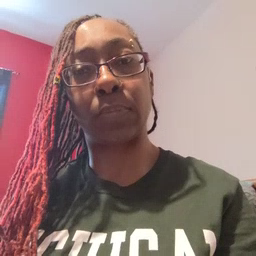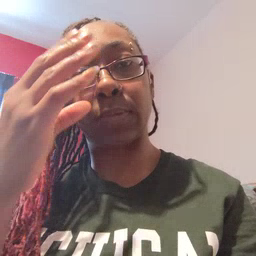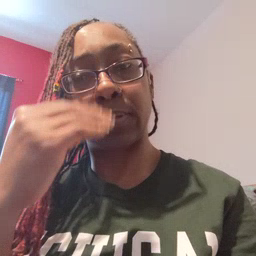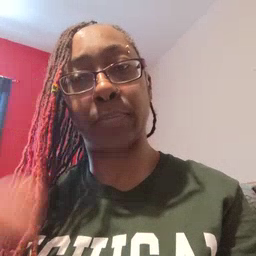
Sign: sleep